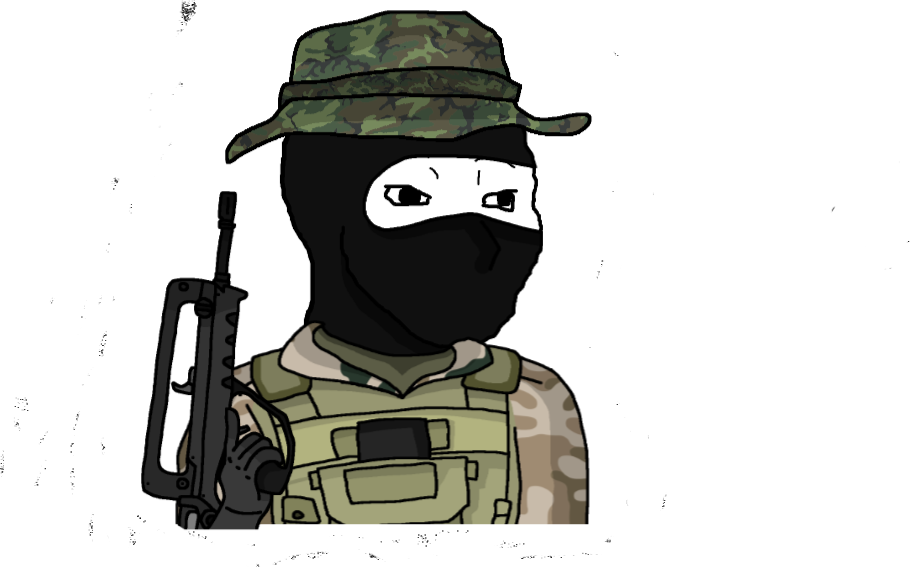
Label: 5_Doomer